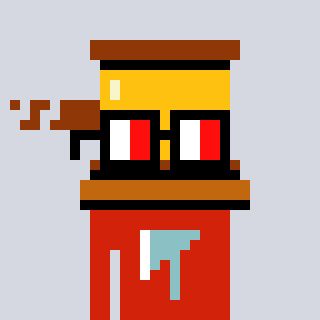
a pixel art character with square glasses with black frames and red eyes, a gavel-shaped head and a red-colored body on a cool background